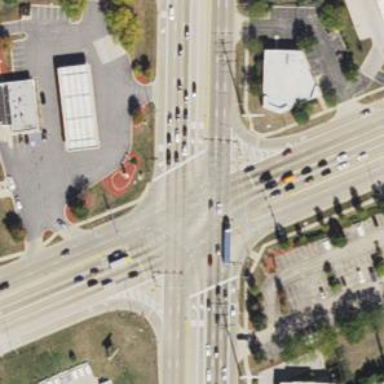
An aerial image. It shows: Footway located on traffic island.